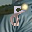
Label: 8